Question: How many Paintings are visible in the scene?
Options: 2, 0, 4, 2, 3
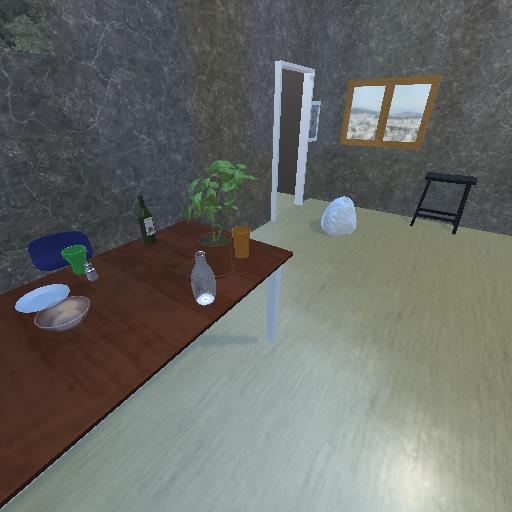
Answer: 2